Question: I am a newbie into Windows Service
I have installed my Windows service using 'installutil' command.
Now it shows that installation is successful but when I try to access the service from
'''
ControlPanel->Administrative Tools->Computer Management->Services and Applications->Services
'''
But I am not able to see my windows service in the list of services.
Where should I look for it?
This is the message that is displayed after installation of windows service. I hope that it means that Windows Service is installed successfully

If installation is successful then what could be wrong?
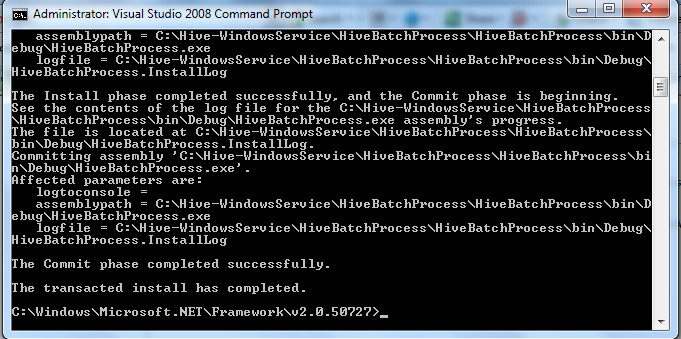
Answer: It looks like you might not have added an installer to your service. You need to make sure you have:
- <URL>
Wire them together <URL>.